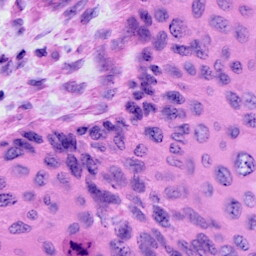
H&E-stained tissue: Cervix